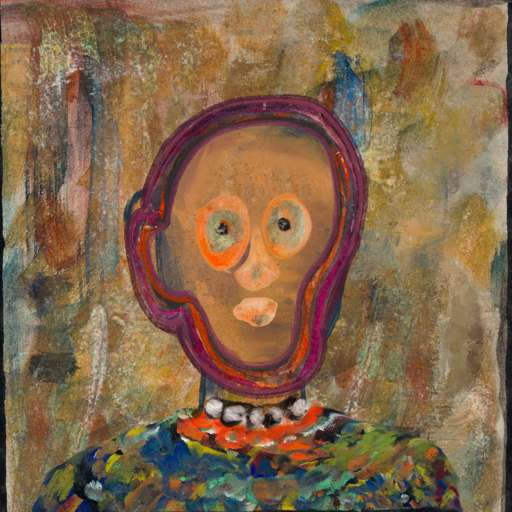
Background: Pipe, Head And Neck Front: In_The_Sun, Face Front: Childish, Bust: An_Impression, Hair Front: Hypocrite, Head Accessory: Blank, Second Necklace: Blank, Necklace: An_Impression, Baby: Blank